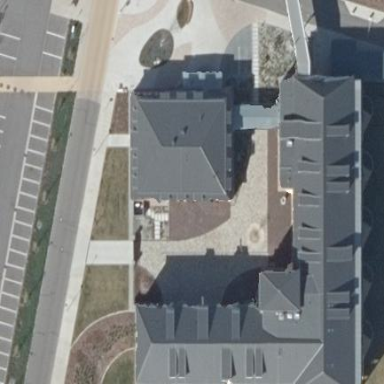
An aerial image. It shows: Hotel building with mansard roof.